Field crop: maize
Growth stage: 2
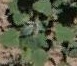
Species: chenopodium